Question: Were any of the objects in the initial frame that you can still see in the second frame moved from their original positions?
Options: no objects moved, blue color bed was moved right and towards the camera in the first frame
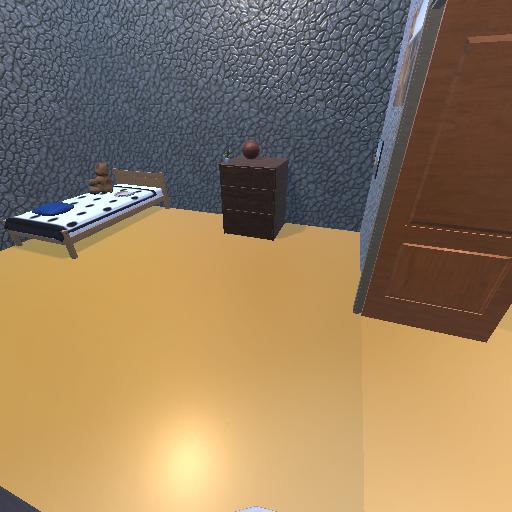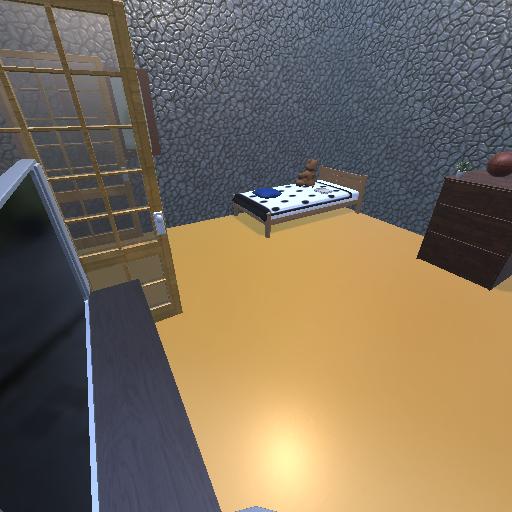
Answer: no objects moved